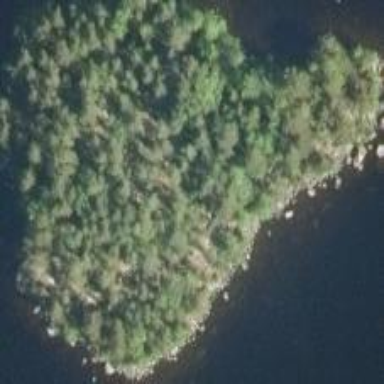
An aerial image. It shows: Island covered with woodland.